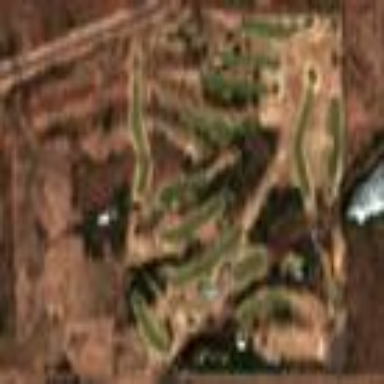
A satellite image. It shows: Golf course surrounded by greenery.